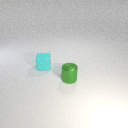
small green metal cylinder in front of small cyan rubber cube